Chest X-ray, PA view. Patient: 48 years old, sex F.
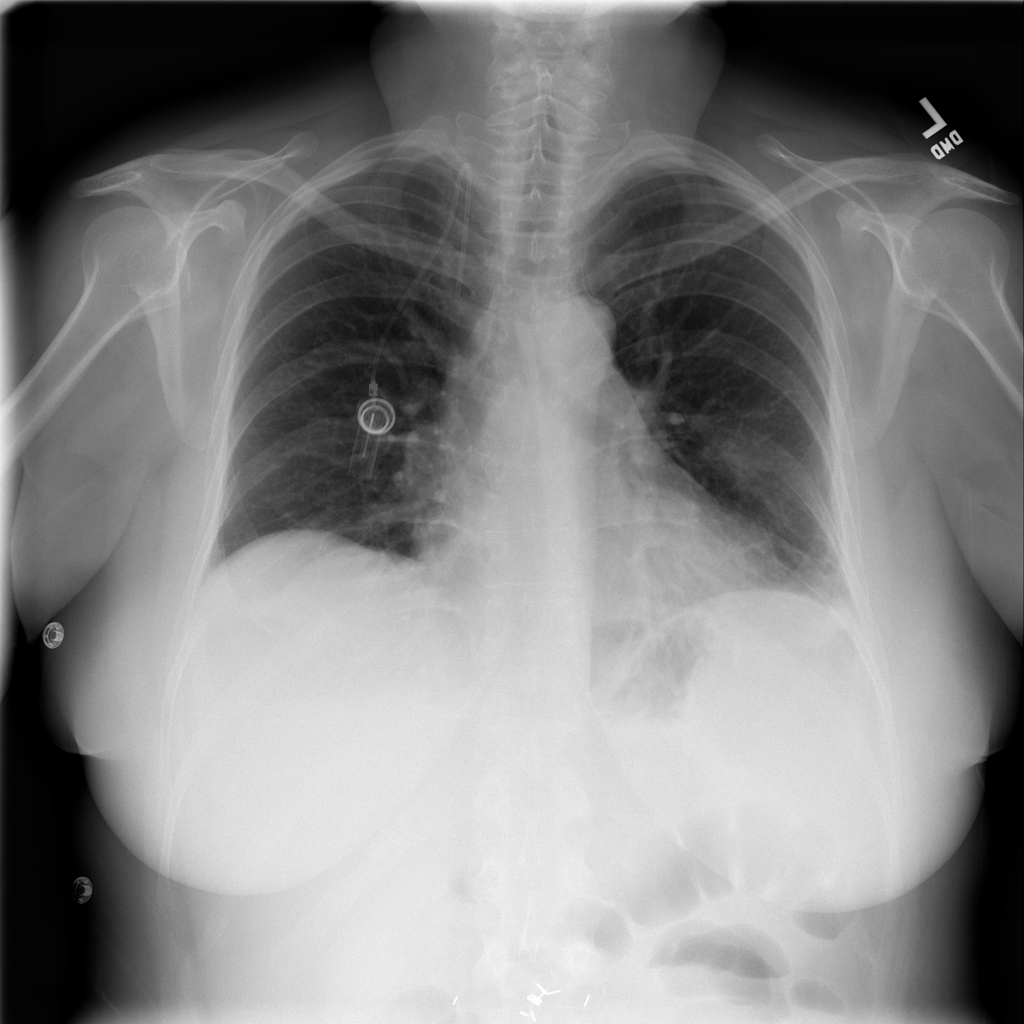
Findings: Atelectasis, Infiltration